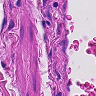
Metastatic tissue present: no